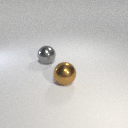
large brown metal sphere to the right of large gray metal sphere